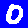
Digit: 0